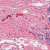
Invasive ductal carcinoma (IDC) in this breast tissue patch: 0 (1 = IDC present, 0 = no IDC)